Question: The title question may be phrased not well, but I can show you an image and you'll know what I mean:

As you see the layout of top and bottom panels should be independent from the centering.
I tried to achieve this with 'BoxLayout' for the main 'Panel' and 'GridBagLayout' for the single 'Panel's separated with 'JSeparator'. But I have some difficulties about that. I won't complain about these difficulties, but I just want get some help making this (simple) layout.
Here's a SSCCE of my current state:
'''
public class GridBagLayoutProblem extends JFrame
{
private final JTextArea generatorTextArea;
private JTextArea message1TextArea;
private JTextArea message2TextArea;
private JButton loadButton;
private JButton browseButton;
private JButton saveButton;
private JTextField solution1TextField;
private JTextField solution2TextField;
private JCheckBox questionCheckBox;
private JTextField locationTextField;
public GridBagLayoutProblem()
{
super("GridBagLayout Problem SSCCE");
// Build GUI
setLocationRelativeTo(null);
setDefaultCloseOperation(WindowConstants.DISPOSE_ON_CLOSE);
// Prepare Layouts
final BoxLayout bLayout = new BoxLayout(getContentPane(), BoxLayout.PAGE_AXIS);
final Insets horizInsets = new Insets(0, 5, 0, 5);
final Insets horizVertInsets = new Insets(5, 5, 5, 5);
final Insets generatorTextAreaInsets = new Insets(5, 5, 5, 24);
final Insets message1TextAreaInsets = new Insets(5, 5, 5, 64);
final Insets message2TextAreaInsets = new Insets(5, 5, 5, 64);
final Insets buttonMarginInsets = new Insets(-1, 0, -2, 0);
setLayout(bLayout);
// Exercise loading panel
final JPanel eLoadPanel = new JPanel();
final GridBagLayout gbLayout_eLoadPanel = new GridBagLayout();
eLoadPanel.setLayout(gbLayout_eLoadPanel);
final JTextField matNrTextField = new JTextField();
final GridBagConstraints gbc_matNrTextField = new GridBagConstraints();
gbc_matNrTextField.fill = GridBagConstraints.HORIZONTAL;
gbc_matNrTextField.gridx = 0;
gbc_matNrTextField.gridy = 0;
gbc_matNrTextField.weightx = 1;
gbc_matNrTextField.insets = new Insets(0, 210, 0, 0);
eLoadPanel.add(matNrTextField, gbc_matNrTextField);
loadButton = new JButton("Load/Unload");
final GridBagConstraints gbc_loadButton = new GridBagConstraints();
gbc_loadButton.fill = GridBagConstraints.NONE;
gbc_loadButton.gridx = 1;
gbc_loadButton.gridy = 0;
gbc_loadButton.weightx = 0;
gbc_loadButton.weighty = 0;
gbc_loadButton.insets = horizVertInsets;
loadButton.setMargin(buttonMarginInsets);
eLoadPanel.add(loadButton, gbc_loadButton);
add(eLoadPanel);
add(new JSeparator(SwingConstants.HORIZONTAL));
// Generator Polynom Panel
final JPanel generatorPanel = new JPanel();
final GridBagLayout gbLayout_generatorPanel = new GridBagLayout();
generatorPanel.setLayout(gbLayout_generatorPanel);
final JLabel generatorLabel = new JLabel("Generatorpolynom: ", SwingConstants.RIGHT);
final GridBagConstraints gbc_generatorLabel = new GridBagConstraints();
gbc_generatorLabel.fill = GridBagConstraints.HORIZONTAL;
gbc_generatorLabel.gridx = 0;
gbc_generatorLabel.gridy = 0;
gbc_generatorLabel.weightx = 0;
gbc_generatorLabel.insets = horizVertInsets;
generatorPanel.add(generatorLabel, gbc_generatorLabel);
generatorTextArea = new JTextArea();
generatorTextArea.setEditable(false);
generatorTextArea.setFocusable(false);
final GridBagConstraints gbc_generatorTextArea = new GridBagConstraints();
gbc_generatorTextArea.fill = GridBagConstraints.HORIZONTAL;
gbc_generatorTextArea.gridx = 1;
gbc_generatorTextArea.gridy = 0;
gbc_generatorTextArea.weightx = 0;
gbc_generatorTextArea.insets = generatorTextAreaInsets;
generatorPanel.add(generatorTextArea, gbc_generatorTextArea);
add(generatorPanel);
add(new JSeparator(SwingConstants.HORIZONTAL));
// Task1 Panel - Calculate transferred message
final JPanel task1Panel = new JPanel();
final GridBagLayout gbLayout_task1Panel = new GridBagLayout();
task1Panel.setLayout(gbLayout_task1Panel);
final JLabel message1Label = new JLabel("Die zu ubertragende Nachricht: ", SwingConstants.RIGHT);
final GridBagConstraints gbc_message1Label = new GridBagConstraints();
gbc_message1Label.fill = GridBagConstraints.HORIZONTAL;
gbc_message1Label.gridx = 0;
gbc_message1Label.gridy = 0;
gbc_message1Label.weightx = 0;
gbc_message1Label.insets = horizVertInsets;
task1Panel.add(message1Label, gbc_message1Label);
message1TextArea = new JTextArea();
message1TextArea.setEditable(false);
message1TextArea.setFocusable(false);
final GridBagConstraints gbc_message1TextArea = new GridBagConstraints();
gbc_message1TextArea.fill = GridBagConstraints.HORIZONTAL;
gbc_message1TextArea.gridx = 1;
gbc_message1TextArea.gridy = 0;
gbc_message1TextArea.weightx = 0;
gbc_message1TextArea.insets = message1TextAreaInsets;
task1Panel.add(message1TextArea, gbc_message1TextArea);
final JLabel solution1Label = new JLabel("Ubertragene Nachricht inkl. redundante Bits: ", SwingConstants.RIGHT);
final GridBagConstraints gbc_solution1Label = new GridBagConstraints();
gbc_solution1Label.fill = GridBagConstraints.HORIZONTAL;
gbc_solution1Label.gridx = 0;
gbc_solution1Label.gridy = 1;
gbc_solution1Label.weightx = 0;
gbc_solution1Label.insets = horizVertInsets;
task1Panel.add(solution1Label, gbc_solution1Label);
solution1TextField = new JTextField();
final GridBagConstraints gbc_solution1TextField = new GridBagConstraints();
gbc_solution1TextField.fill = GridBagConstraints.HORIZONTAL;
gbc_solution1TextField.gridx = 1;
gbc_solution1TextField.gridy = 1;
gbc_solution1TextField.insets = message1TextAreaInsets;
gbc_solution1TextField.weightx = 1; // important
task1Panel.add(solution1TextField, gbc_solution1TextField);
add(task1Panel);
add(new JSeparator(SwingConstants.HORIZONTAL));
// Task 2 Panel -
final JPanel task2Panel = new JPanel();
final GridBagLayout gbLayout_task2Panel = new GridBagLayout();
task2Panel.setLayout(gbLayout_task2Panel);
final JLabel message2Label = new JLabel("Die empfangene Nachricht: ", SwingConstants.RIGHT);
final GridBagConstraints gbc_message2Label = new GridBagConstraints();
gbc_message2Label.fill = GridBagConstraints.HORIZONTAL;
gbc_message2Label.gridx = 0;
gbc_message2Label.gridy = 0;
gbc_message2Label.weightx = 0;
gbc_message2Label.insets = horizVertInsets;
task2Panel.add(message2Label, gbc_message2Label);
message2TextArea = new JTextArea();
message2TextArea.setEditable(false);
message2TextArea.setFocusable(false);
final GridBagConstraints gbc_message2TextArea = new GridBagConstraints();
gbc_message2TextArea.fill = GridBagConstraints.HORIZONTAL;
gbc_message2TextArea.gridx = 1;
gbc_message2TextArea.gridy = 0;
gbc_message2TextArea.weightx = 0;
gbc_message2TextArea.insets = message2TextAreaInsets;
task2Panel.add(message2TextArea, gbc_message2TextArea);
final JLabel solution2Label = new JLabel("Divisionsrest: ", SwingConstants.RIGHT);
final GridBagConstraints gbc_solution2Label = new GridBagConstraints();
gbc_solution2Label.fill = GridBagConstraints.HORIZONTAL;
gbc_solution2Label.gridx = 0;
gbc_solution2Label.gridy = 1;
gbc_solution2Label.weightx = 0;
gbc_solution2Label.insets = horizVertInsets;
task2Panel.add(solution2Label, gbc_solution2Label);
solution2TextField = new JTextField();
final GridBagConstraints gbc_solution2TextField = new GridBagConstraints();
gbc_solution2TextField.fill = GridBagConstraints.HORIZONTAL;
gbc_solution2TextField.gridx = 1;
gbc_solution2TextField.gridy = 1;
gbc_solution2TextField.insets = message2TextAreaInsets;
gbc_solution2TextField.weightx = 1; // important
task2Panel.add(solution2TextField, gbc_solution2TextField);
final JLabel questionLabel = new JLabel("Ist das ubertragene Polynom fehlerbehaftet?");
final GridBagConstraints gbc_questionLabel = new GridBagConstraints();
gbc_questionLabel.fill = GridBagConstraints.HORIZONTAL;
gbc_questionLabel.gridx = 0;
gbc_questionLabel.gridy = 2;
gbc_questionLabel.weightx = 1;
gbc_questionLabel.insets = horizInsets;
task2Panel.add(questionLabel, gbc_questionLabel);
questionCheckBox = new JCheckBox();
questionCheckBox.setEnabled(false);
final GridBagConstraints gbc_questionCheckBox = new GridBagConstraints();
gbc_questionCheckBox.gridx = 1;
gbc_questionCheckBox.gridy = 2;
gbc_questionCheckBox.weightx = 0;
task2Panel.add(questionCheckBox, gbc_questionCheckBox);
add(task2Panel);
add(new JSeparator(SwingConstants.HORIZONTAL));
// Save Panel
final JPanel savePanel = new JPanel();
final GridBagLayout gbLayout_savePanel = new GridBagLayout();
savePanel.setLayout(gbLayout_savePanel);
locationTextField = new JTextField(System.getProperty("user.dir"));
final GridBagConstraints gbc_locationTextField = new GridBagConstraints();
gbc_locationTextField.fill = GridBagConstraints.HORIZONTAL;
gbc_locationTextField.gridx = 0;
gbc_locationTextField.gridy = 0;
gbc_locationTextField.weightx = 1;
gbc_locationTextField.insets = horizVertInsets;
savePanel.add(locationTextField, gbc_locationTextField);
browseButton = new JButton("Durchsuchen...");
browseButton.setEnabled(false);
final GridBagConstraints gbc_browseButton = new GridBagConstraints();
gbc_browseButton.gridx = 1;
gbc_browseButton.gridy = 0;
gbc_browseButton.weightx = 0;
browseButton.setMargin(buttonMarginInsets);
savePanel.add(browseButton, gbc_browseButton);
saveButton = new JButton("Speichern");
saveButton.setEnabled(false);
final GridBagConstraints gbc_saveButton = new GridBagConstraints();
gbc_saveButton.gridx = 2;
gbc_saveButton.gridy = 0;
gbc_saveButton.weightx = 0;
saveButton.setMargin(buttonMarginInsets);
savePanel.add(saveButton, gbc_saveButton);
add(savePanel);
setResizable(false);
setSize(450, 287);
setVisible(true);
// add listeners
loadButton.addActionListener(new ActionListener()
{
@Override
public void actionPerformed(ActionEvent e)
{
if (browseButton.isEnabled())
unload();
else
load();
}
});
browseButton.addActionListener(new ActionListener()
{
@Override
public void actionPerformed(final ActionEvent e)
{
final File path = new File(locationTextField.getText());
final JFileChooser fileChooser = new JFileChooser();
fileChooser.setCurrentDirectory(path);
fileChooser.setFileSelectionMode(JFileChooser.DIRECTORIES_ONLY);
if (fileChooser.showOpenDialog(getParent()) == JFileChooser.APPROVE_OPTION)
{
locationTextField.setText(fileChooser.getSelectedFile().getAbsolutePath());
}
}
});
}
private void load()
{
generatorTextArea.setText("10111");
message1TextArea.setText("<PHONE>");
message2TextArea.setText("<PHONE>");
browseButton.setEnabled(true);
saveButton.setEnabled(true);
questionCheckBox.setEnabled(true);
getRootPane().setDefaultButton(saveButton);
solution1TextField.requestFocus();
}
private void unload()
{
browseButton.setEnabled(false);
saveButton.setEnabled(false);
getRootPane().setDefaultButton(loadButton);
message1TextArea.setText("");
generatorTextArea.setText("");
questionCheckBox.setEnabled(false);
}
public static void main(String[] args)
{
new GridBagLayoutProblem();
}
}
'''
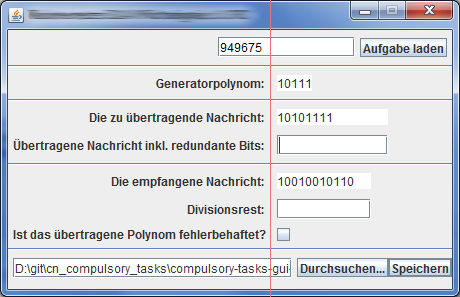
Answer: Use a 'GridBagLayout'. The 'GridBagLayout' allows you to define cells to position components.
So in your example you would basically have two columns and multiple rows. Read the section from the Swing tutorial on <URL> for more information and examples.
For the JSeparator you can specify the component to take up the width of 2 columns. For the last row you would need to create a separate panel for the two buttons and then add the panel to a cell on the main panel using the 'GridBagLayout'.
The main point is that you can use nested panels with different layout managers to achieve your desired layout.
> As you see the layout of top and bottom panels should be independent from the centering.
And I addressed this in my answer. your create a panel, probably using a simple FlowLayout (either right aligned or left aligned), add the components to the panel and have the panel span multiple columns.